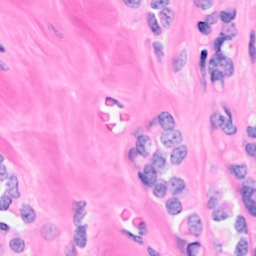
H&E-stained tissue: Breast